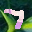
Label: 7